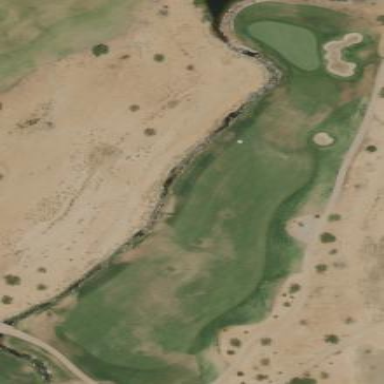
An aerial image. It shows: Area with grass used as rough in golf course.